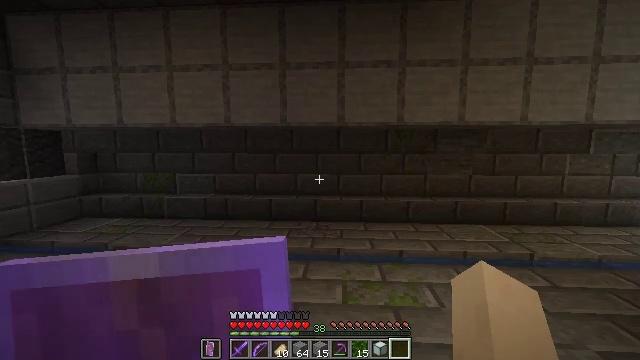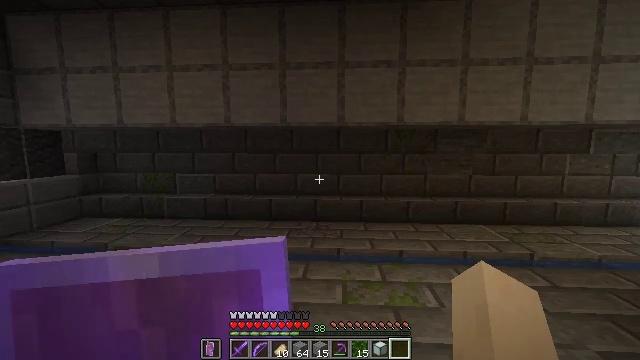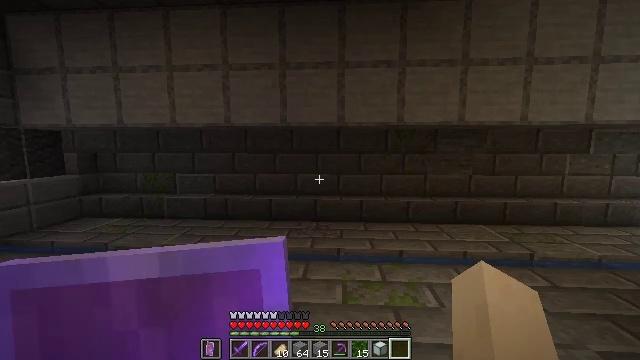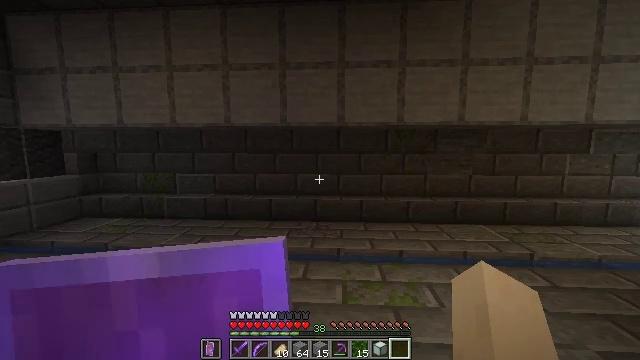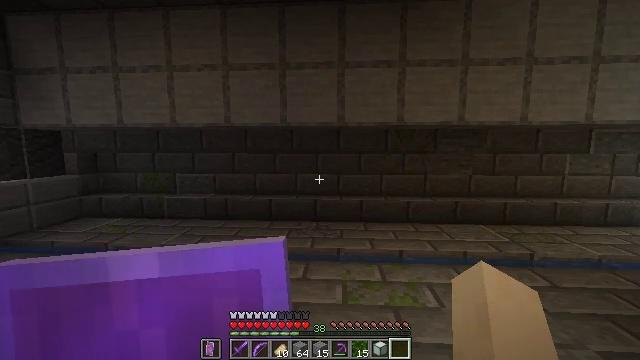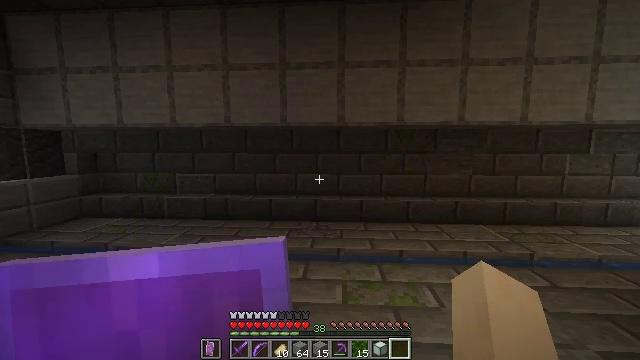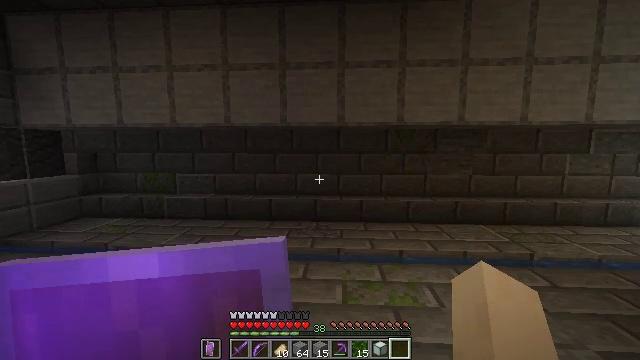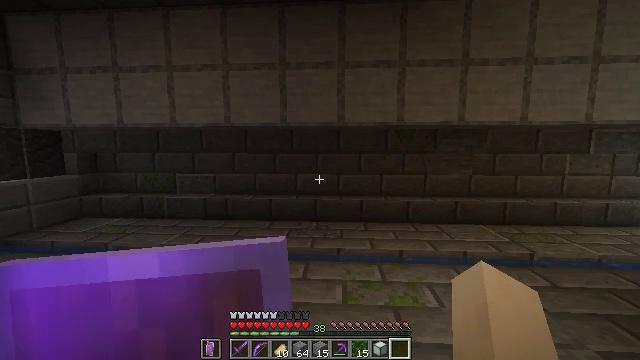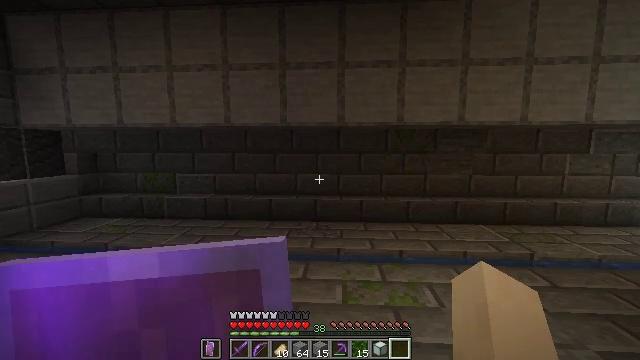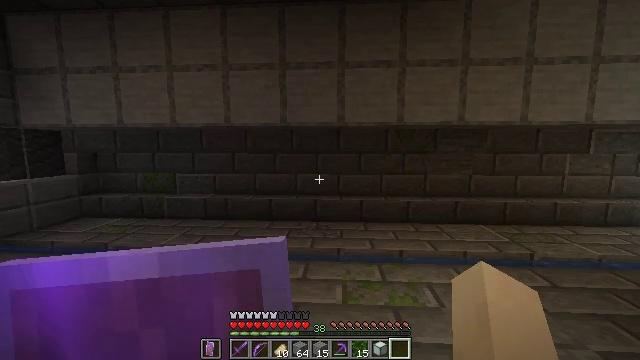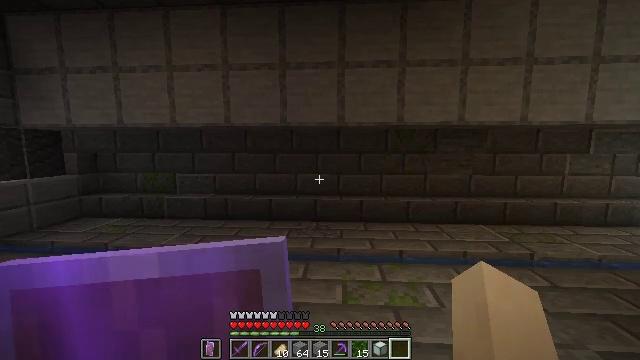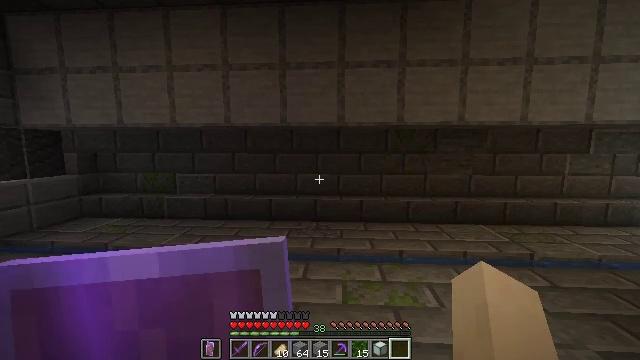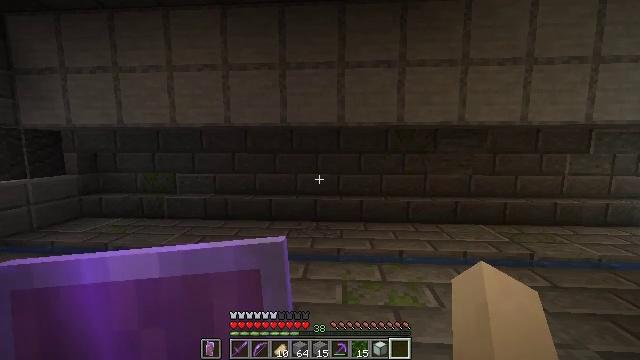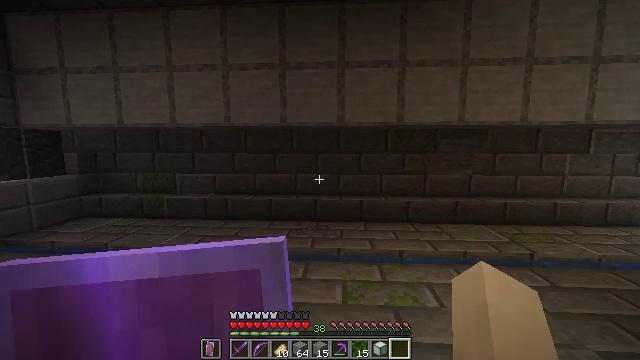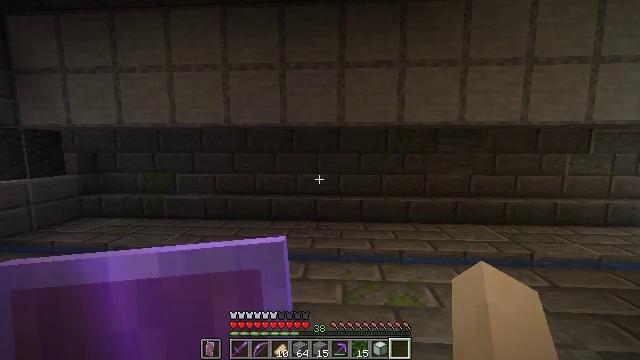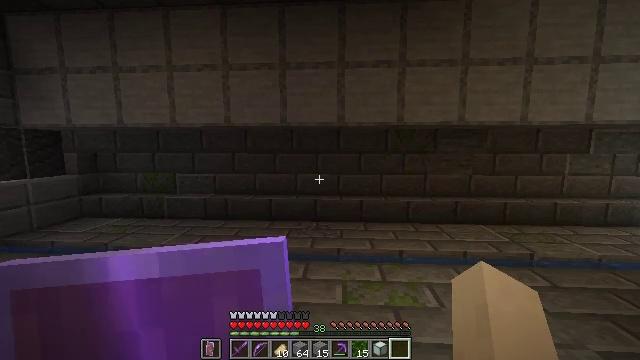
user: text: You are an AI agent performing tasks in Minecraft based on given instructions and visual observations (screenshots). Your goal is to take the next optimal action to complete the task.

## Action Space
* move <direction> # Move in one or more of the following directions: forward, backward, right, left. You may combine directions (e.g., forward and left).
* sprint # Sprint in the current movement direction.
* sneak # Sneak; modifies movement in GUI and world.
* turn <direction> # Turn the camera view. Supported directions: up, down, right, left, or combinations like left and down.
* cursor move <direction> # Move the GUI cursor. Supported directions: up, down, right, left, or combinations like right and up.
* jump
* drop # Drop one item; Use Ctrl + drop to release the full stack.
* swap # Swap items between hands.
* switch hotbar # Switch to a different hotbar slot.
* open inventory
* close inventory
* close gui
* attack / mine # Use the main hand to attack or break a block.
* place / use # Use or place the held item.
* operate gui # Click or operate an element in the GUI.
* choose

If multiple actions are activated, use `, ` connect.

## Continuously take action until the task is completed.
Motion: motion action
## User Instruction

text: Use the crafting table to craft polished blackstone stairs.
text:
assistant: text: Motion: no_op
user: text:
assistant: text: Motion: no_op
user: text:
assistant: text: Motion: no_op
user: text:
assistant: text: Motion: no_op
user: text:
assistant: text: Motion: no_op
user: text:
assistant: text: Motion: no_op
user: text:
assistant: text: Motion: no_op
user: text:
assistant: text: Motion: no_op
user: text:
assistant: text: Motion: no_op
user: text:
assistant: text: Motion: no_op
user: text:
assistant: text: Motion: no_op
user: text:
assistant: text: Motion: no_op
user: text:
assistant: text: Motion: no_op
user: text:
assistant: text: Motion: no_op
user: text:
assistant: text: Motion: no_op
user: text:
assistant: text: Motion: no_op
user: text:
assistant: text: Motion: no_op
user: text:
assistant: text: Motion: no_op
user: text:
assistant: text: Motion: no_op
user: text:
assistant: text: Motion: no_op
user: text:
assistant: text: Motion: no_op
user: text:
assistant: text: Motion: no_op
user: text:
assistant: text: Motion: no_op
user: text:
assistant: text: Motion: no_op
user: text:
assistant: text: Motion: no_op
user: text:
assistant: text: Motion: no_op
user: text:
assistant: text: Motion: no_op
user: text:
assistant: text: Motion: no_op
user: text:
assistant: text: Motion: no_op
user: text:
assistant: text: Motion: no_op